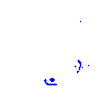
Particle: kaon